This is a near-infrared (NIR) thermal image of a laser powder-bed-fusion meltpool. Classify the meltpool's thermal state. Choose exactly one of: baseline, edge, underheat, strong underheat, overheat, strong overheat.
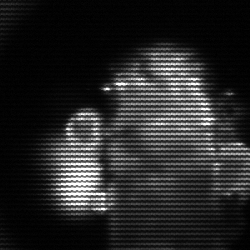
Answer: strong underheat